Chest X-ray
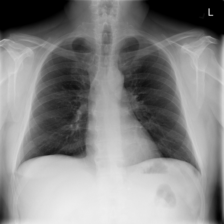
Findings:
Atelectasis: negative
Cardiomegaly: negative
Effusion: negative
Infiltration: negative
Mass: negative
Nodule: negative
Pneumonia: negative
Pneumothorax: negative
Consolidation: negative
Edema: negative
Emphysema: negative
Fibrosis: negative
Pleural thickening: negative
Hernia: negative